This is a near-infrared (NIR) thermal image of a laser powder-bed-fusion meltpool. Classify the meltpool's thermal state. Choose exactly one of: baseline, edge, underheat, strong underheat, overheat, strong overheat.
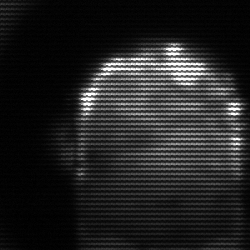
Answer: baseline